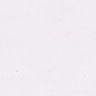
Metastatic tissue present: no